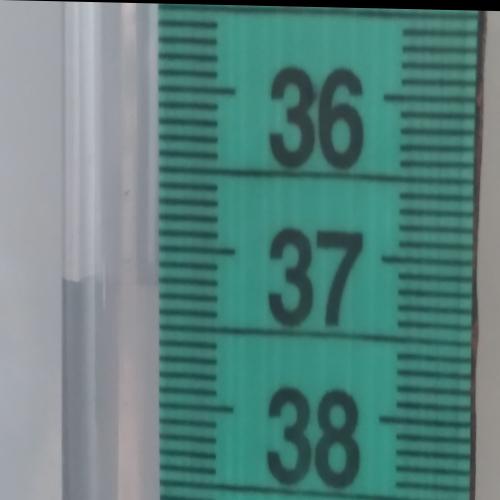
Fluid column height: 37.2 cm